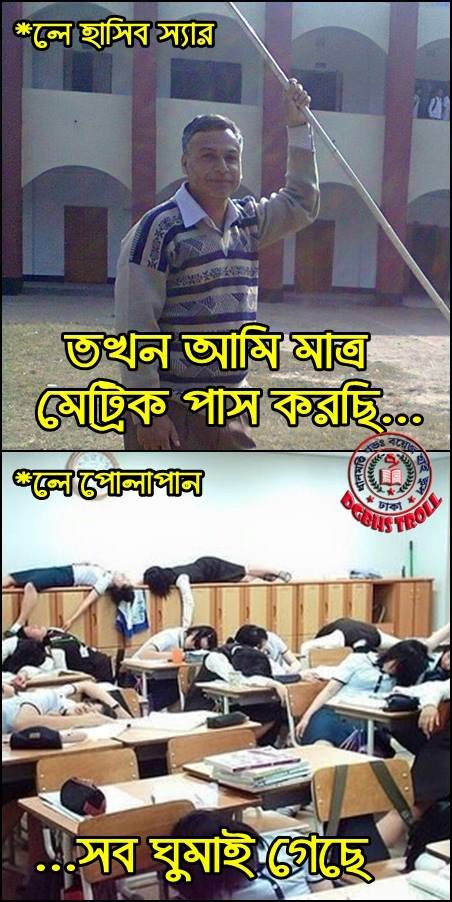
Caption: * লে হাসিব স্যার    তখন আমি মাত্র মেট্রিক পাস করছি ...   *লে পোলাপান    ... সব ঘুমাই গেছে
Label: non-hate